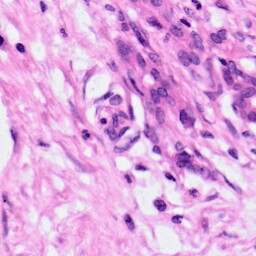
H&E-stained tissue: Pancreatic